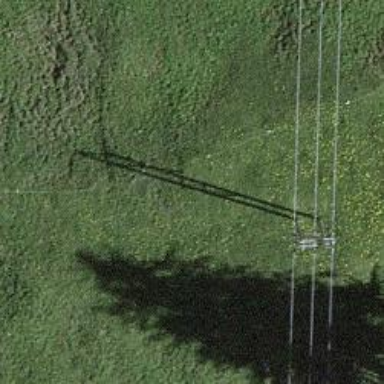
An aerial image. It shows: Minor power line.